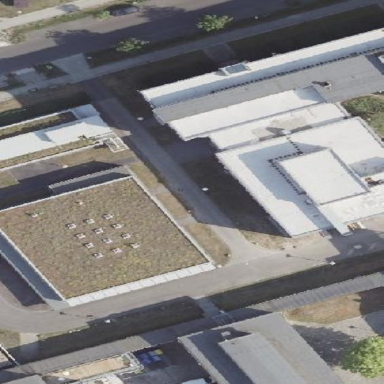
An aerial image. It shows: University building.